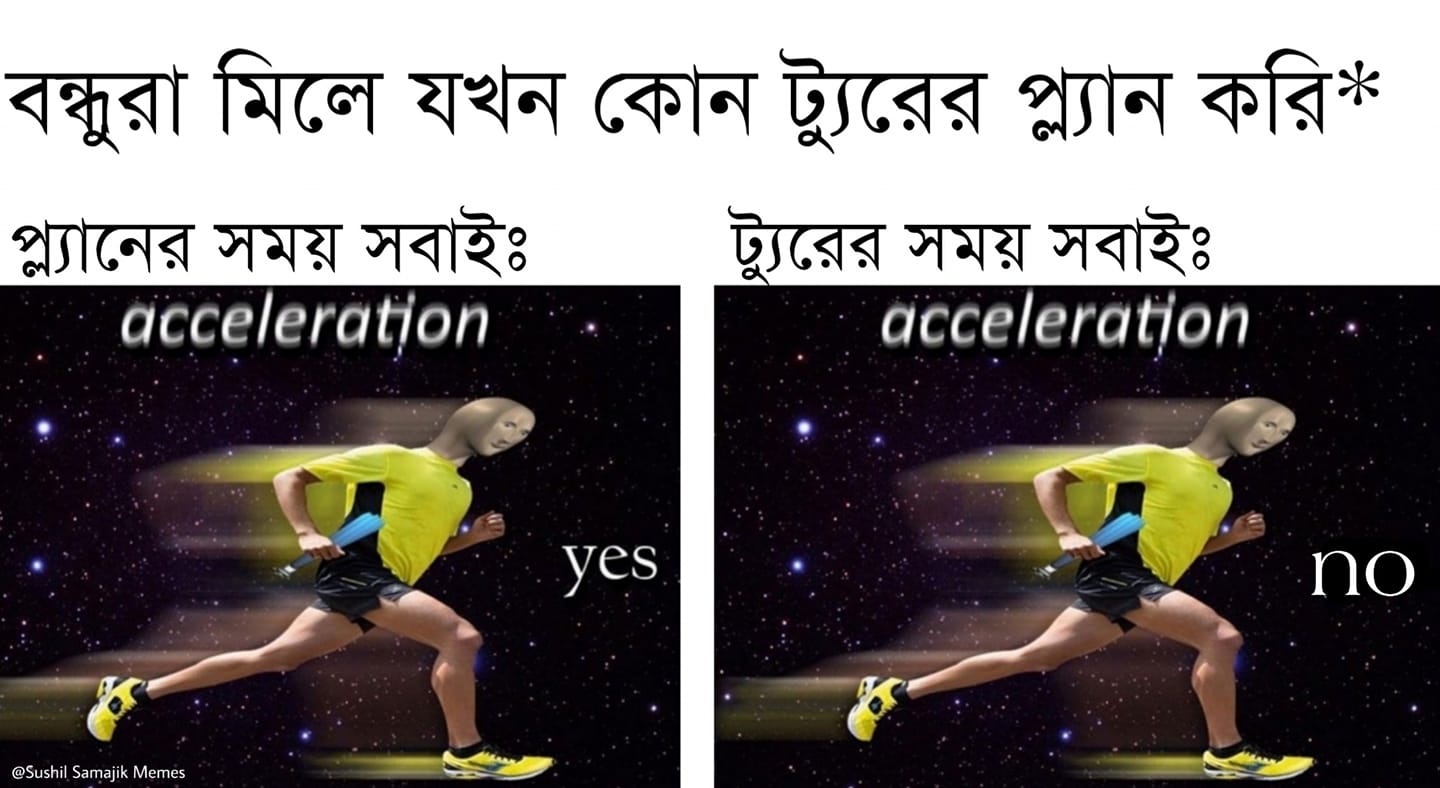
Caption: বন্ধু্রা মিলে যখন কোন ট্যুরের প্ল্যান করি*    প্ল্যানের সময় সবাইঃ acceleration   yes      ট্যুরের সময় সবাইঃ    acceleration   no
Label: non-hate